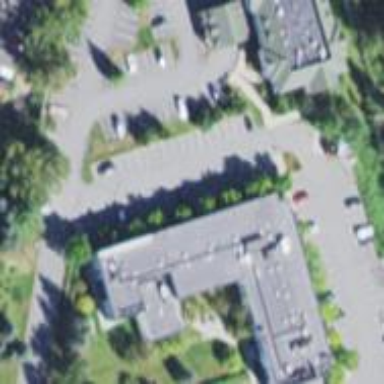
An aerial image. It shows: Hotel building.